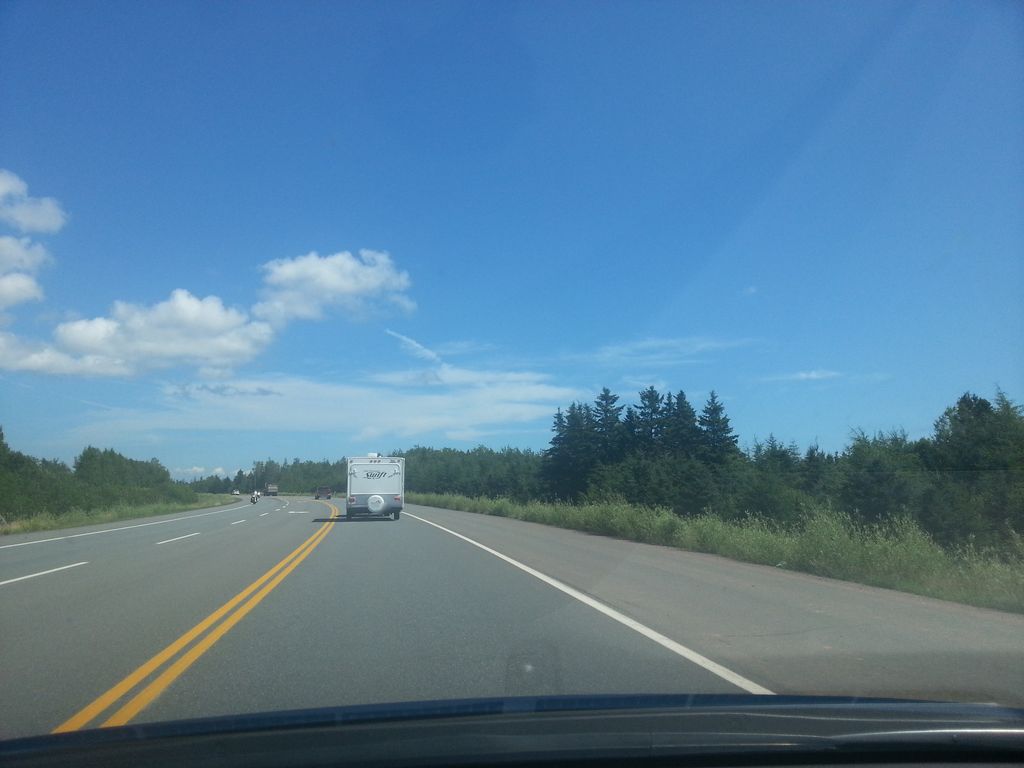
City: charlottetown